Question: I would like to create a regexp which validates against all english letters + the swedish "aao (lower and uppercase)". Also, the word can contain 1 or more "-" and can be of any length.
'^[a-zA-Z\daaoAAO\-*]*$'
Is this correct? Can it be improved? If I recall correctly, 'a-zA-Z' icludes more than just those letters (some characters in the ascii table between a-z and A-Z).
<URL>
Update: Here are the characters that I'm refering to:
Update 2: I also want to include digits.

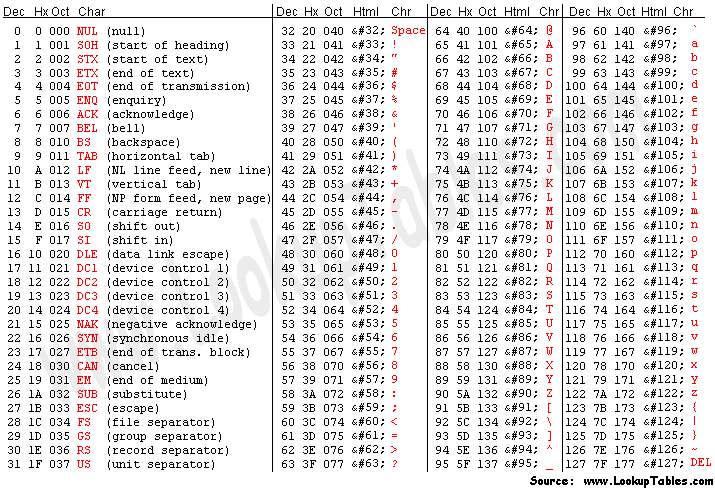
Answer: Your regex is OK, but why are you including the asterisk ('*')?
'[A-Za-z]' only matches ASCII letters, it's '[A-z]' that's problematic because there are some special characters between 'Z' and 'a'.
So '^[a-zA-Z\daaoAAO-]*$' should be OK.